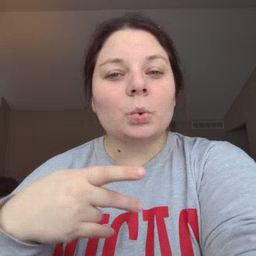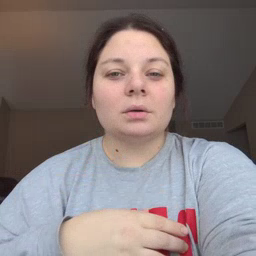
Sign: pool